Interaction volume radius: 10 \u00c5
Interaction volume height: 30 \u00c5
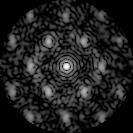
Disorder parameter: 0.5654